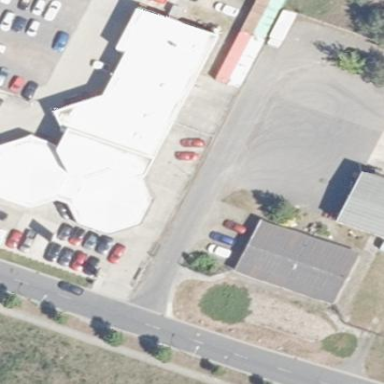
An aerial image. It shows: Commercial building with car shop.